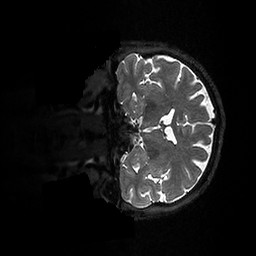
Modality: T2w
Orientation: coronal
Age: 65
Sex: female
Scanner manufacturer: ge
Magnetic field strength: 3 T
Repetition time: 3.202 s
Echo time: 0.06568 s